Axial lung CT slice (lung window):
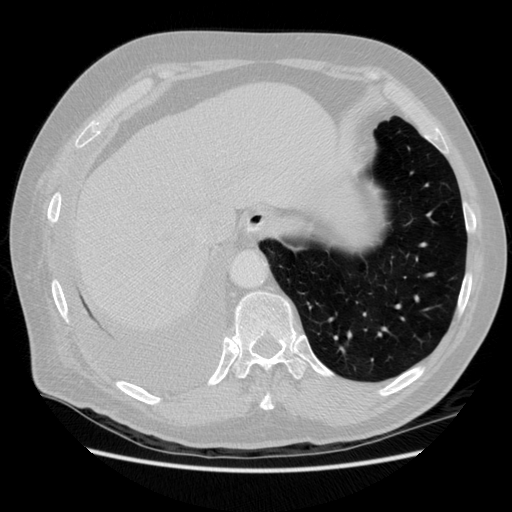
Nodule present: no